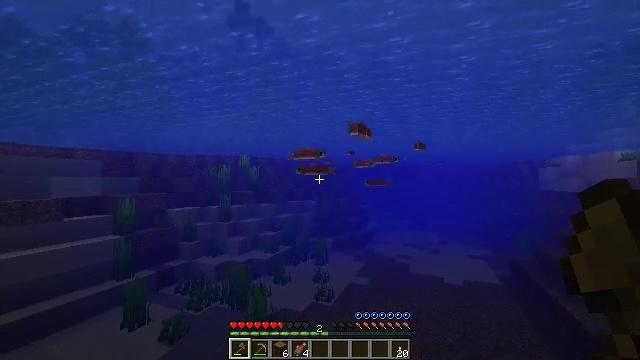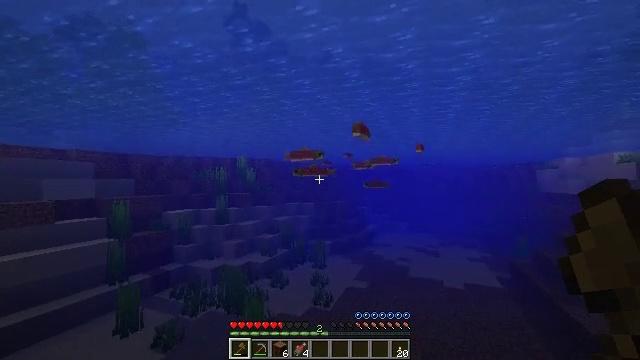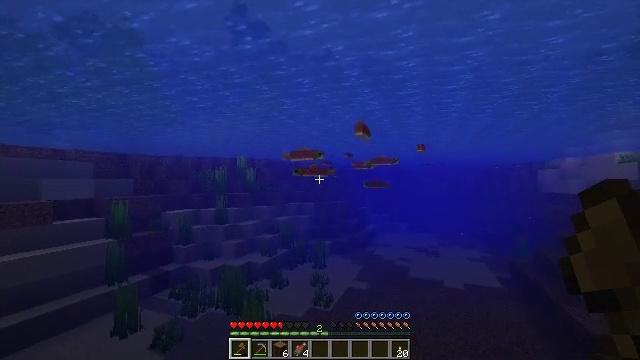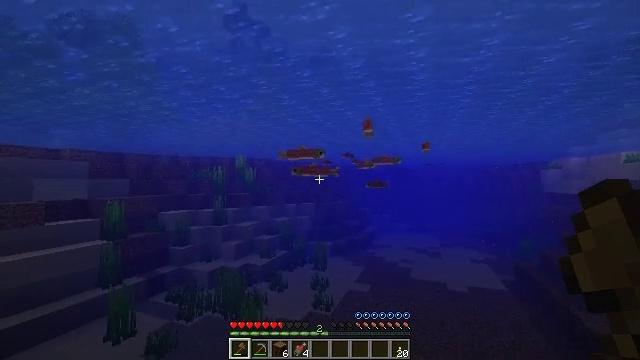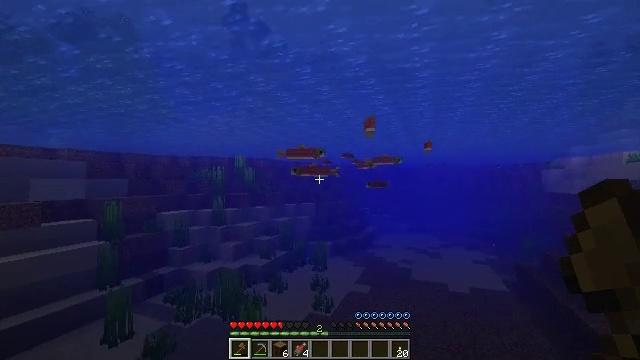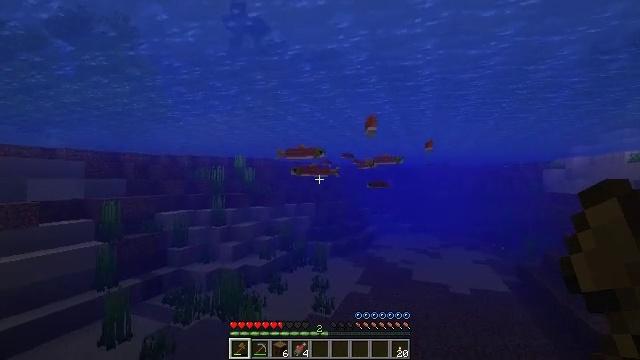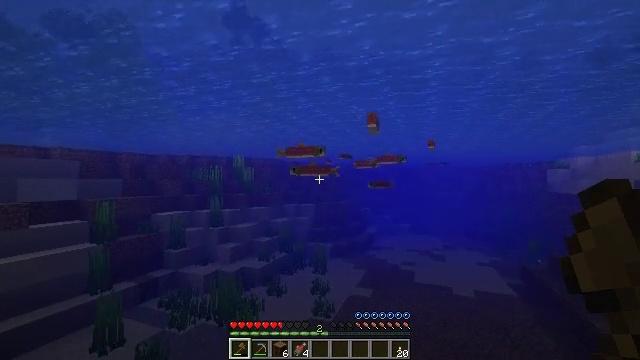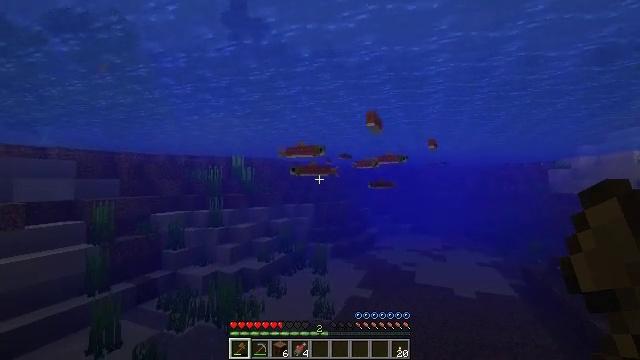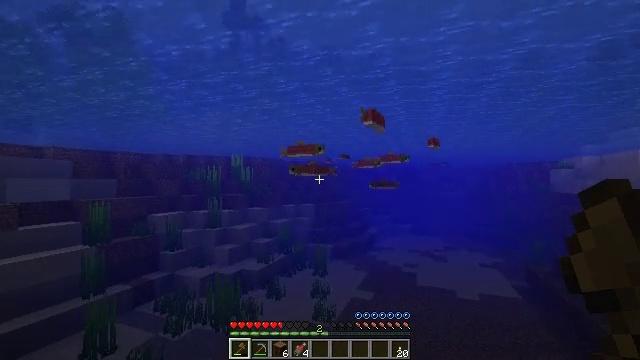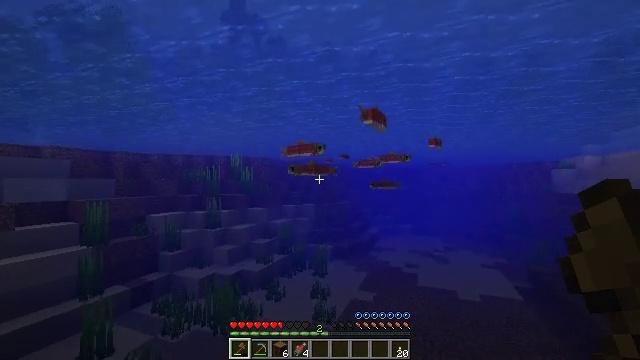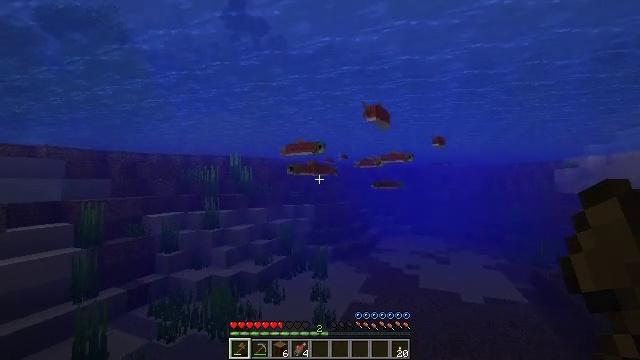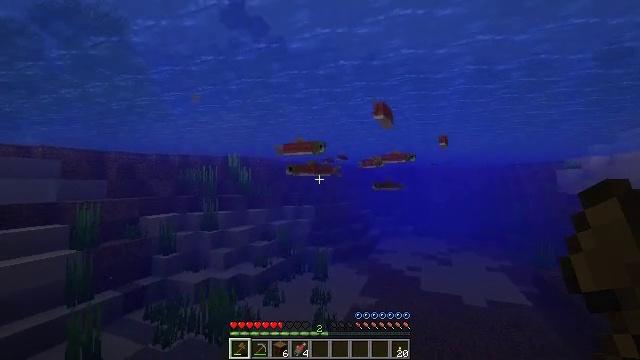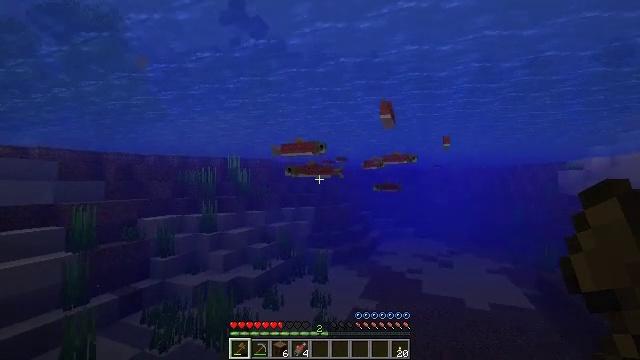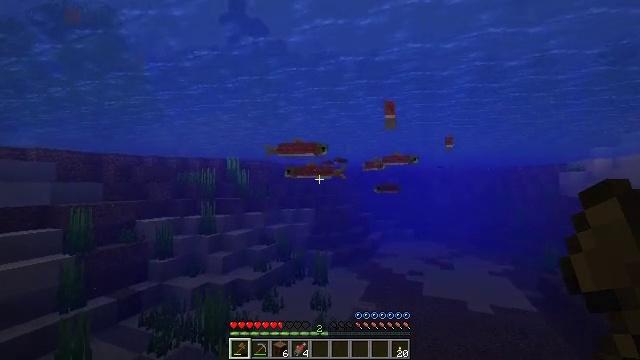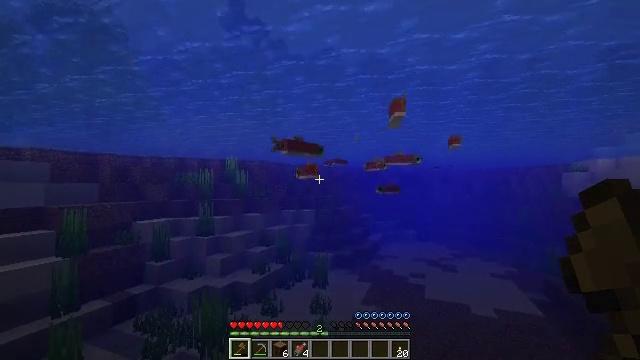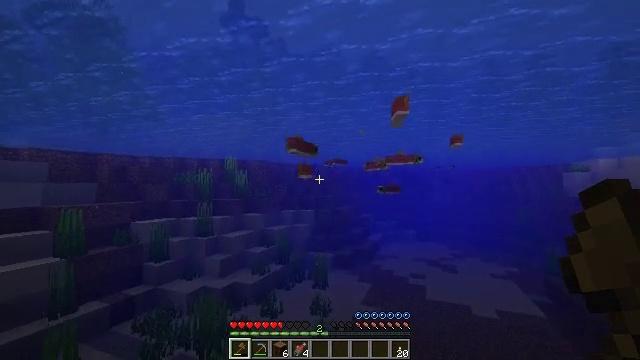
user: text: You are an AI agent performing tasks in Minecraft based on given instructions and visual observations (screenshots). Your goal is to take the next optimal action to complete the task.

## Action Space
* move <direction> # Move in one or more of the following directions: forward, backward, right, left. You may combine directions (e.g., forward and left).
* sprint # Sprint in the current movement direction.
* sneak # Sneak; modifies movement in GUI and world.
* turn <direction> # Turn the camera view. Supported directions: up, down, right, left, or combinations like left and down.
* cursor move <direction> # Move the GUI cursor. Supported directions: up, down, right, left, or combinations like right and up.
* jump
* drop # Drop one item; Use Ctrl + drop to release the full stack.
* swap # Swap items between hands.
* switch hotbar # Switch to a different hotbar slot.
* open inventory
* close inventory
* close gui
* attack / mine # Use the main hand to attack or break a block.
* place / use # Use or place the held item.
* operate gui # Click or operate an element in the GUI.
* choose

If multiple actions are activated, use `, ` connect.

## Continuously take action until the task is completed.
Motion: motion action
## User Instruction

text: Fish and kill the salmon.
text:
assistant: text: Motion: move forward, sprint
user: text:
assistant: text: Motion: move forward, sprint
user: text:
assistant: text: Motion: move forward, sprint
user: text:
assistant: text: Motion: move forward, sprint
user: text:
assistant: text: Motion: move forward, sprint
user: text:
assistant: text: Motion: move forward, sprint
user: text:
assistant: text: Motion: move forward, sprint
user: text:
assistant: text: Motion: move forward, sprint
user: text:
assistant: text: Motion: move forward, sprint
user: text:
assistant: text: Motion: move forward, sprint
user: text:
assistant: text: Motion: move forward, sprint
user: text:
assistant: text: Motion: move forward, sprint
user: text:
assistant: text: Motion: move forward, sprint
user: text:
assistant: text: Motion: move forward
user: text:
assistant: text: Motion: move forward
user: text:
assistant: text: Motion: move forward
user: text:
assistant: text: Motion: move forward
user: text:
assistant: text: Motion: move forward
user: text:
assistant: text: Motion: move forward
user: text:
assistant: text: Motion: move forward
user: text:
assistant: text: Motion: move forward
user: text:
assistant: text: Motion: move forward
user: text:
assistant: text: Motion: move forward
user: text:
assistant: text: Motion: move forward
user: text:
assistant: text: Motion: move forward
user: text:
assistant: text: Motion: move forward, turn right
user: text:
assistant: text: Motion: move forward, sprint, turn right and up
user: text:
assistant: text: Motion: move forward, sprint, turn right and up
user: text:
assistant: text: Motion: move forward, sprint, turn right and up
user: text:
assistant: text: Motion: move forward, sprint, turn right